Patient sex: F
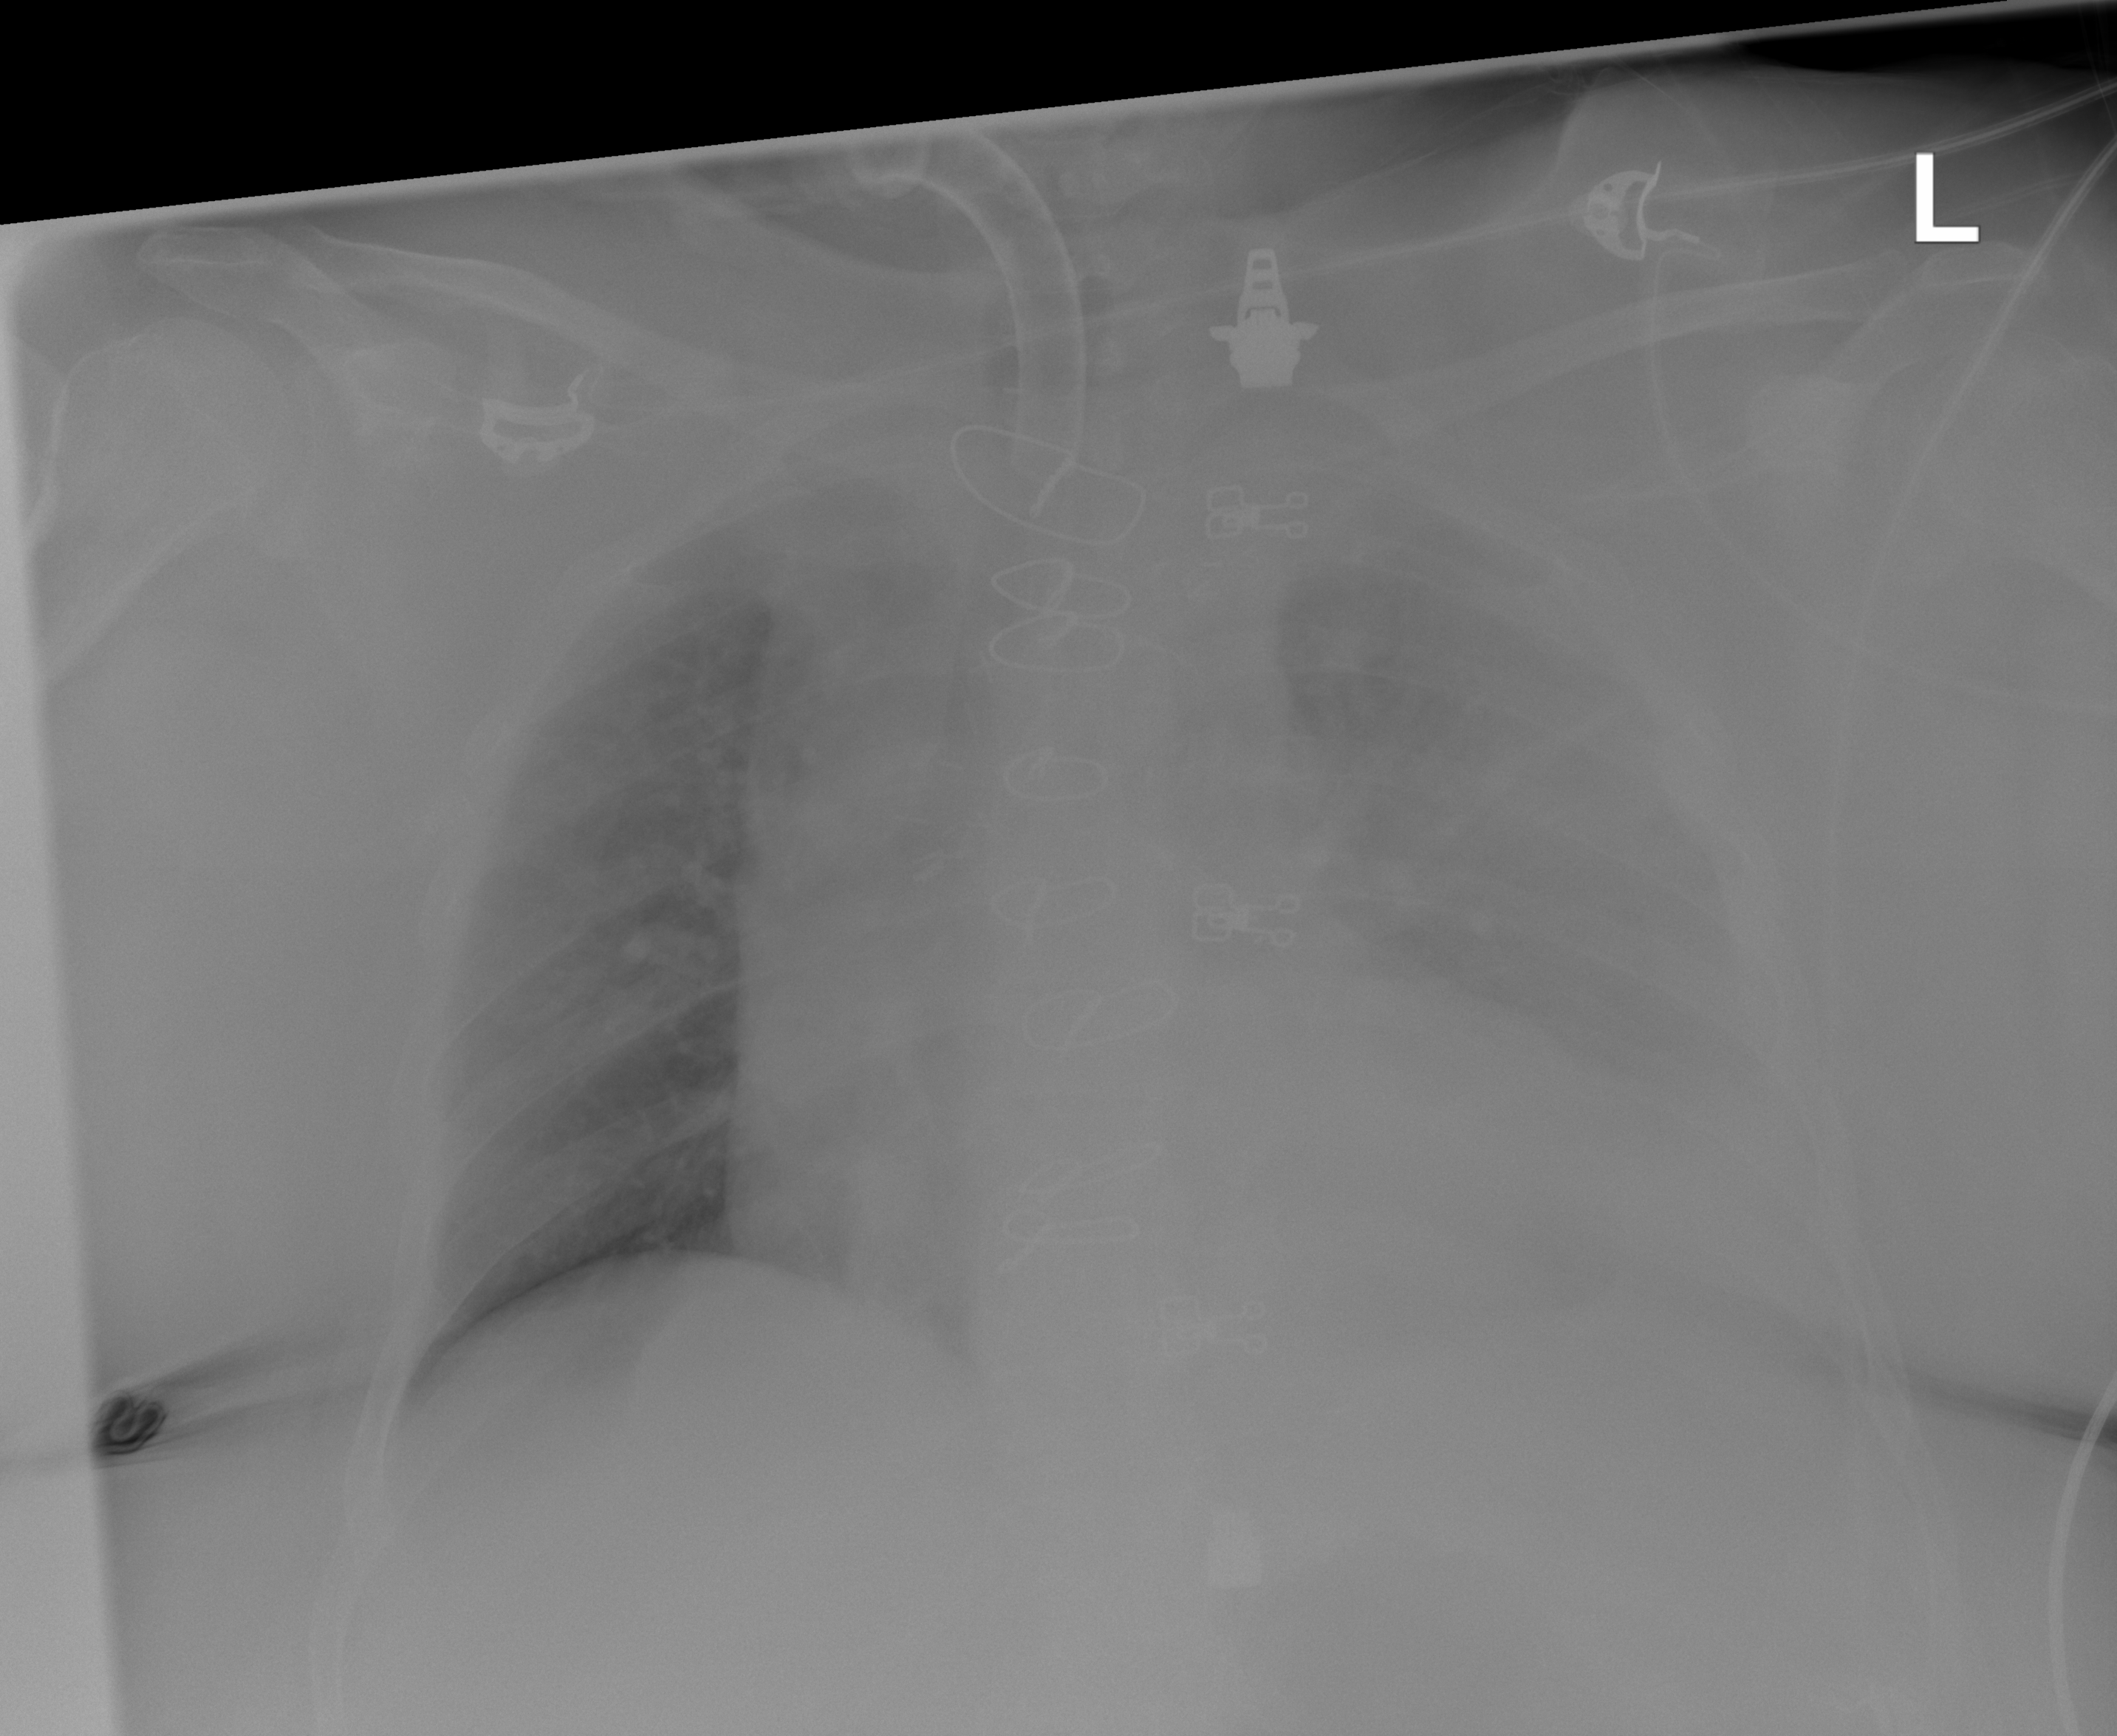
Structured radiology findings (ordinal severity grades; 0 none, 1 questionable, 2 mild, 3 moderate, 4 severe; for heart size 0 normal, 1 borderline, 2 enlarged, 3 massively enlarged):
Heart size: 2
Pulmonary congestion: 0
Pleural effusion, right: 0
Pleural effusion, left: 2
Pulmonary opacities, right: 0
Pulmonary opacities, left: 0
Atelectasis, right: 0
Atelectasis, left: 2